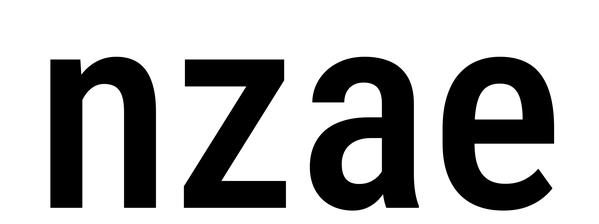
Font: Roboto_Condensed_Medium